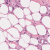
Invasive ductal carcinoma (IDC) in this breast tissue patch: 0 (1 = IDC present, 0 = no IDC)